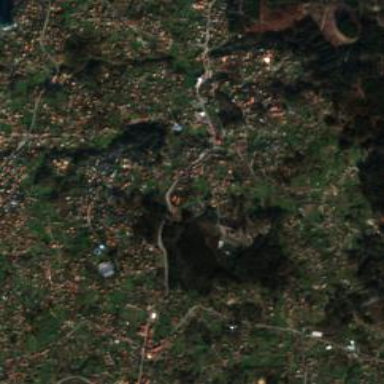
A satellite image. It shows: Small settlement known as hamlet.